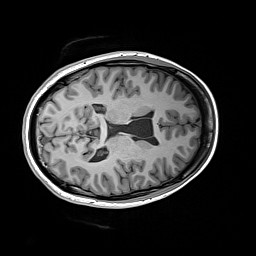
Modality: T1w
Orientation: axial
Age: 25
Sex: female
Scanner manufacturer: siemens
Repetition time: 2.2 s
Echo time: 0.00244 s